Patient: sex M, age 47
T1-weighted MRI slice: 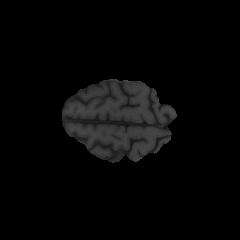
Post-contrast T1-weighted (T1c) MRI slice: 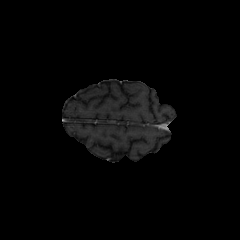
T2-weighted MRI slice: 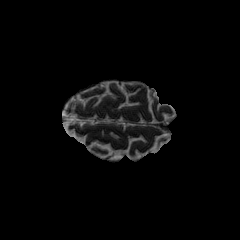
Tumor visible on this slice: no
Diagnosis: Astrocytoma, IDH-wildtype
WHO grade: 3